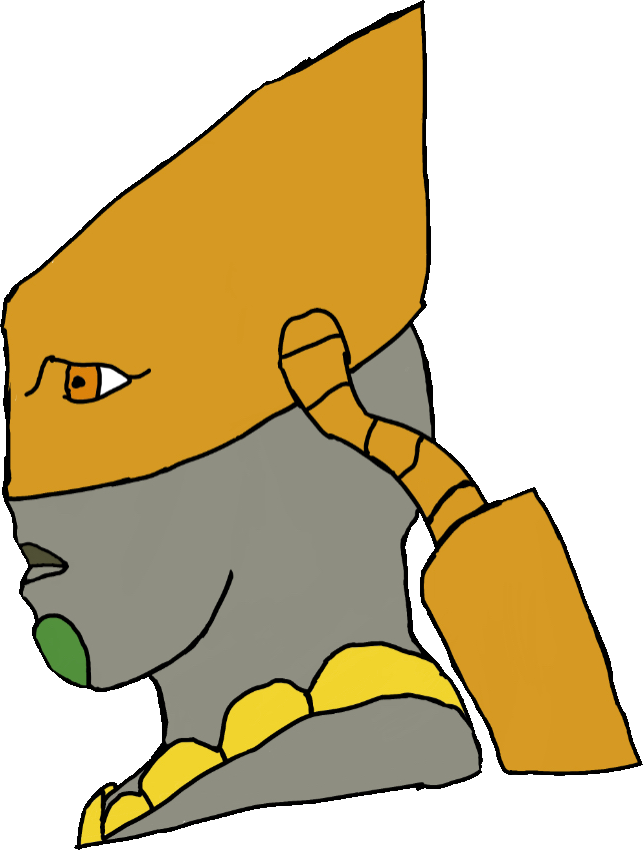
Label: 4_Yes_Chad